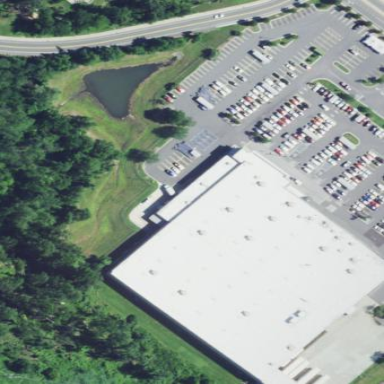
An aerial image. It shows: Wholesale shop within building.